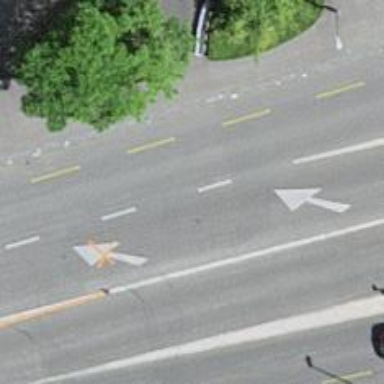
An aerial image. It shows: Asphalt road at the secondary link level.